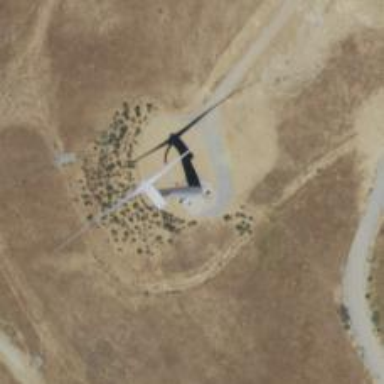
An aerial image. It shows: Wind generator using wind turbines of horizontal axis.